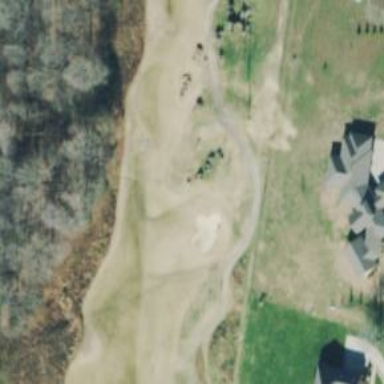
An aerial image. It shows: Golf hole.